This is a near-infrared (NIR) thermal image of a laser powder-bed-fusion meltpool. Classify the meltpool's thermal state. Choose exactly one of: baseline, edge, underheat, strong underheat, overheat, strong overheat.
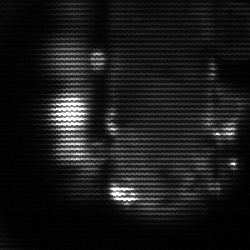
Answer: strong underheat